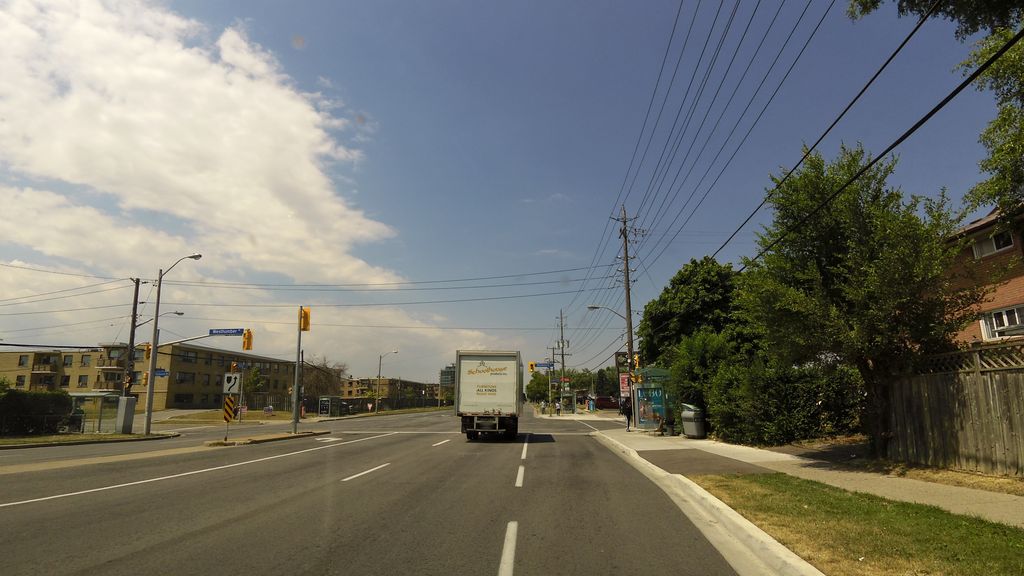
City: toronto